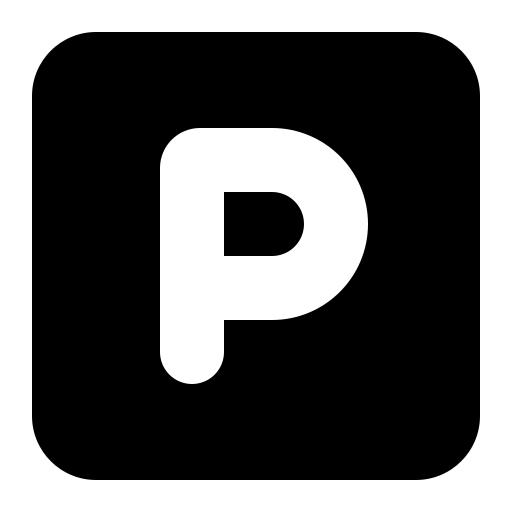
Tags: icon, FontAwesome, fa-icon, solid, square, parking